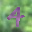
Label: 4